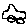
Label: car